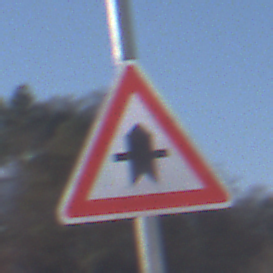
Verkehrszeichen: Vorfahrt
Umgebung: Outdoor, Nature
Tageszeit: MorningAfternoon
Wetter: PartlyCloudy
Licht: Natural
Jahreszeit: Winter
Kontrast: HighContrast